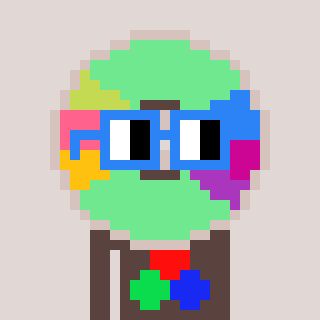
a pixel art character with square blue glasses, a cd-shaped head and a darkbrown-colored body on a warm background